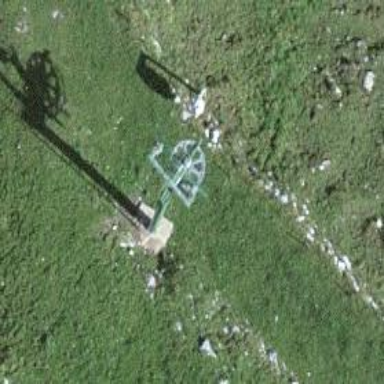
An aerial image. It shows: Pylon used for aerialway.